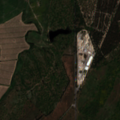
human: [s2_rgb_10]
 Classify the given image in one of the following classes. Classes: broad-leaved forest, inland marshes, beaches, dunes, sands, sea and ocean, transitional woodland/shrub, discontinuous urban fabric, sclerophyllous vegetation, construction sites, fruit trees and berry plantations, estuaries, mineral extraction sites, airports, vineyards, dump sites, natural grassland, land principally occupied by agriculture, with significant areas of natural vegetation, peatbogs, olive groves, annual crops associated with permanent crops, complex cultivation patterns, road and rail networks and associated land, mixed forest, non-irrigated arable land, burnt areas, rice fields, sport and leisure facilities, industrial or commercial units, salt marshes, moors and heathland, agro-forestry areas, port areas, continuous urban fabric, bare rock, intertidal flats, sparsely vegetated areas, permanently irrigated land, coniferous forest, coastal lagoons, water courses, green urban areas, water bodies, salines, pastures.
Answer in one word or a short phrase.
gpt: continuous urban fabric